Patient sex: M
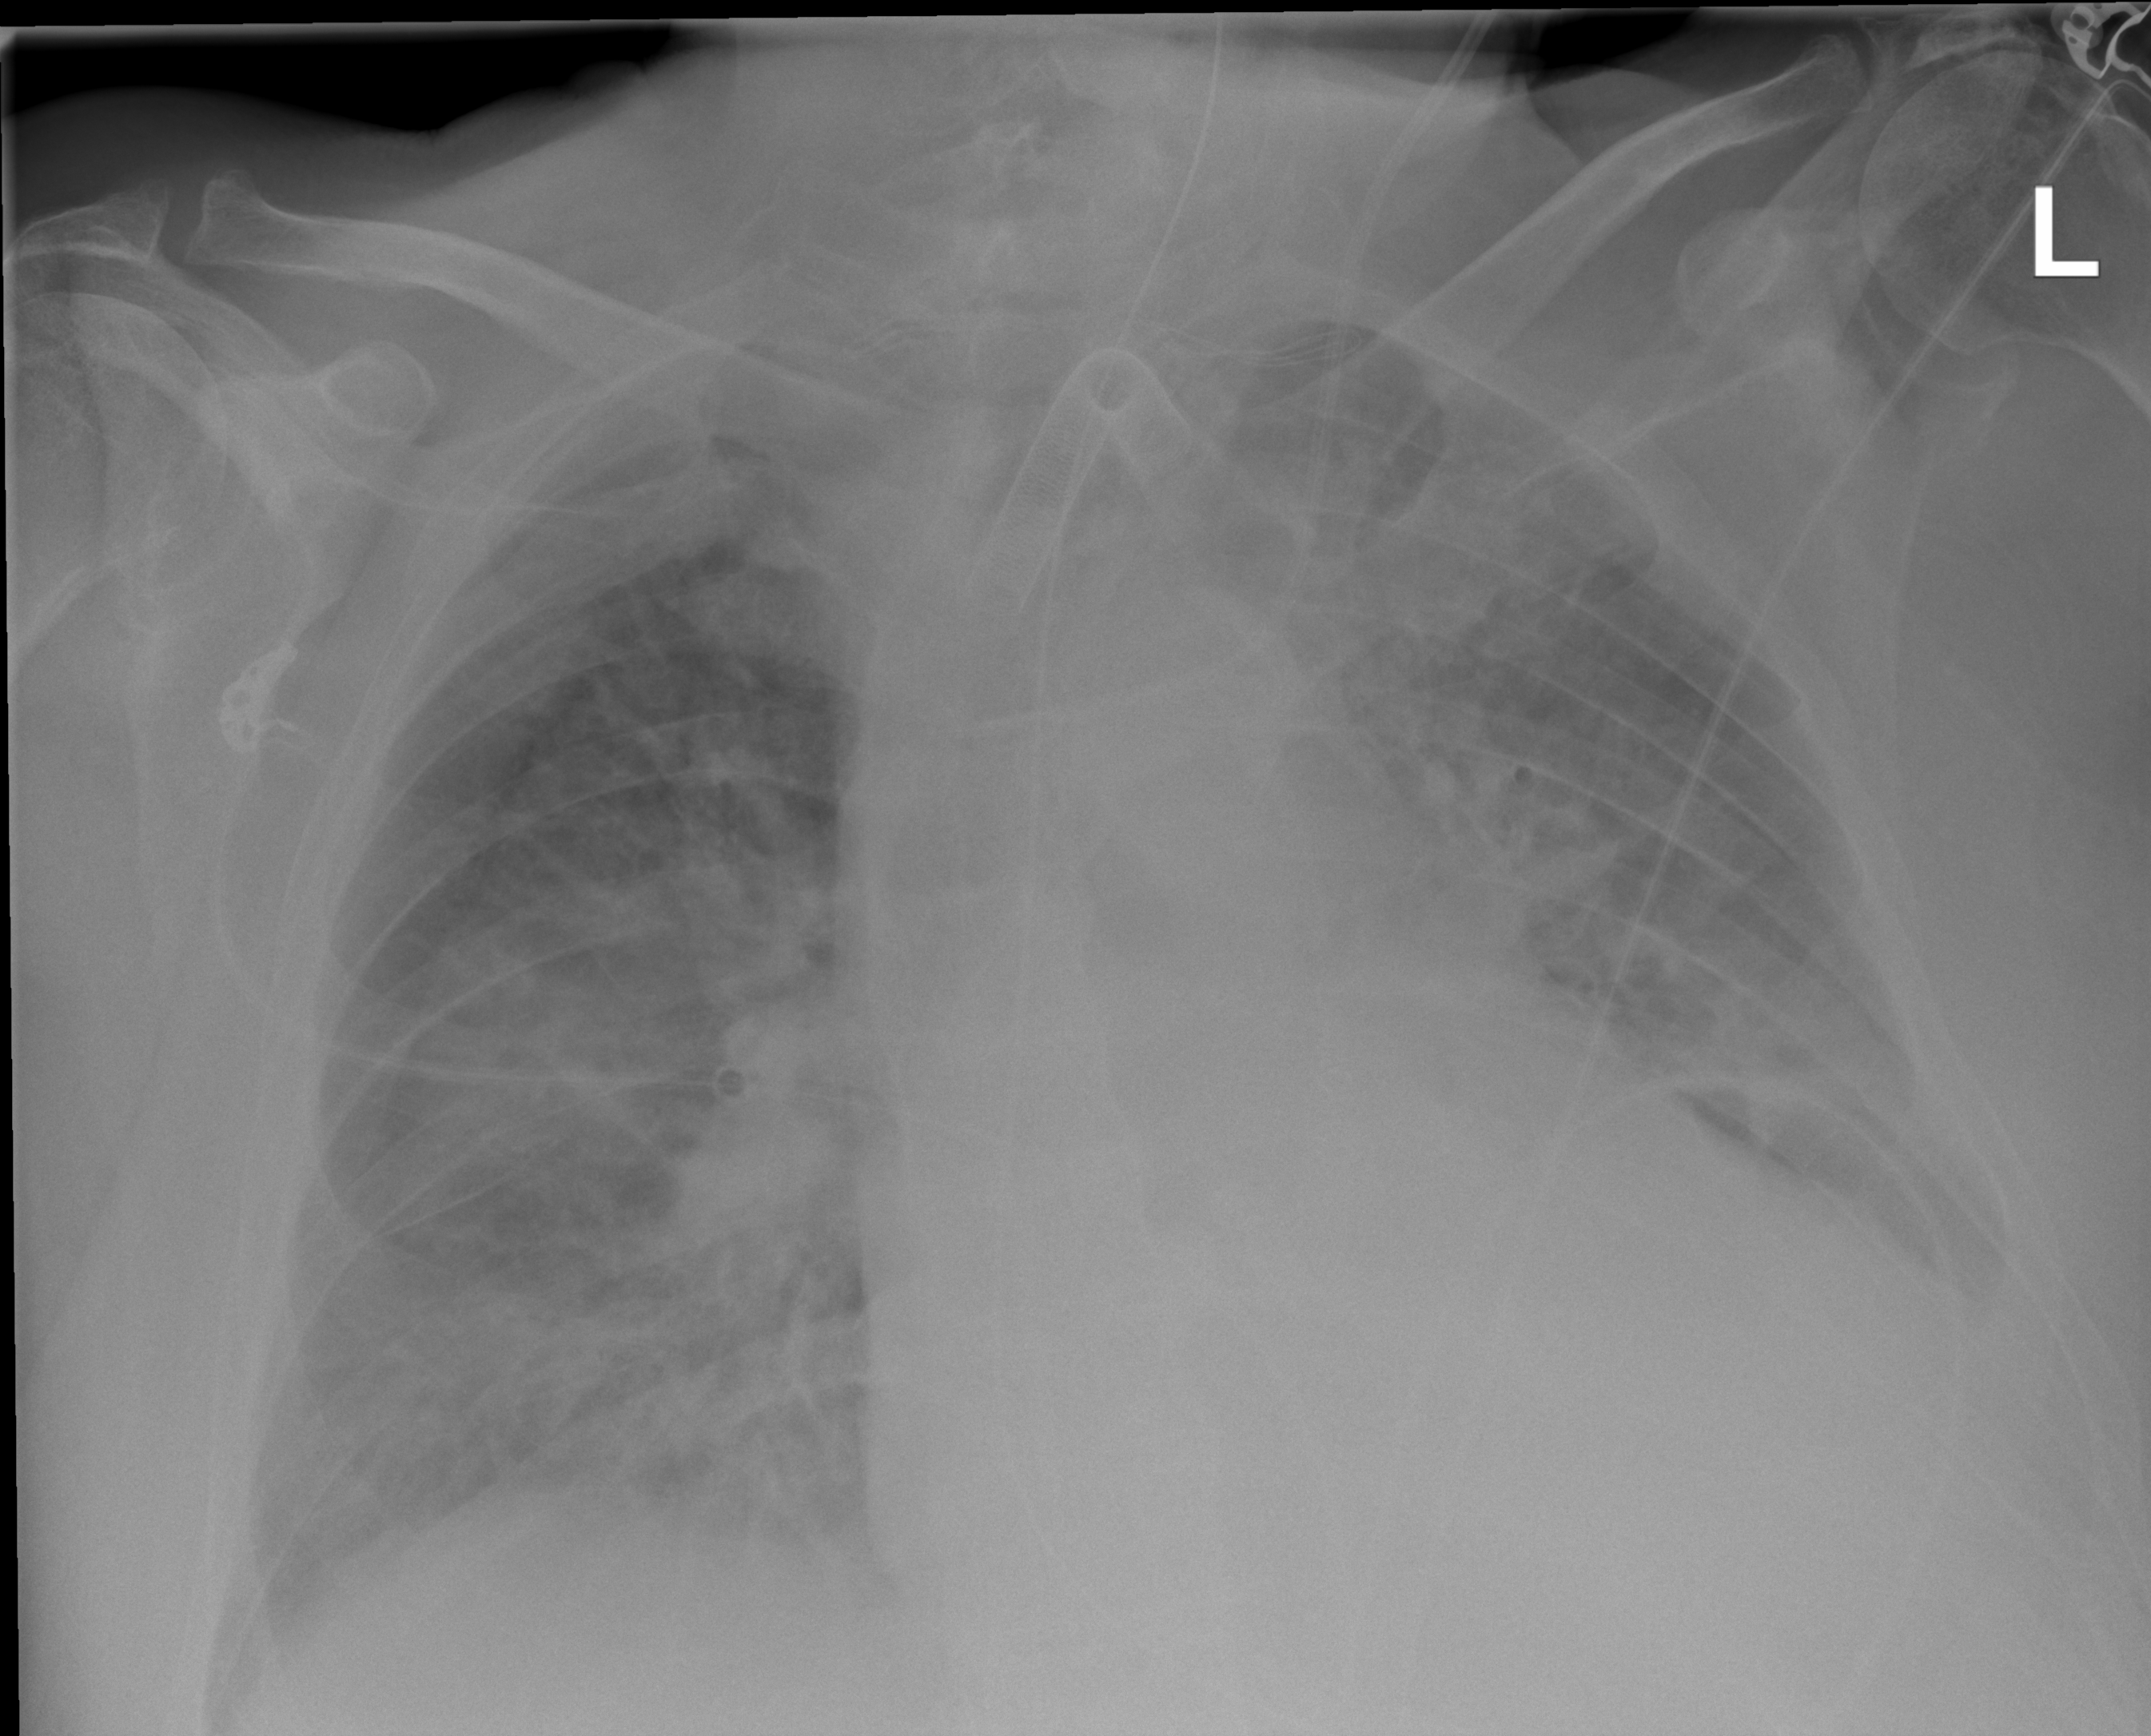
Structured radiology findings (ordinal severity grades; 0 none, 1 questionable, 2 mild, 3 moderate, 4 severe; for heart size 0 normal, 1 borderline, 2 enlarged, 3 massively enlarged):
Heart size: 2
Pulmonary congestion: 2
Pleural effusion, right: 2
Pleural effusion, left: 2
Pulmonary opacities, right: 3
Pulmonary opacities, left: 3
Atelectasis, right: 3
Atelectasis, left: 3